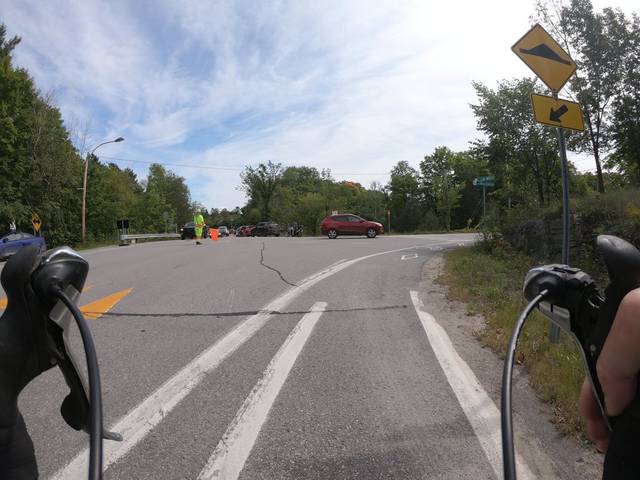
Region: Canada
Coordinates: 45.503, -75.813